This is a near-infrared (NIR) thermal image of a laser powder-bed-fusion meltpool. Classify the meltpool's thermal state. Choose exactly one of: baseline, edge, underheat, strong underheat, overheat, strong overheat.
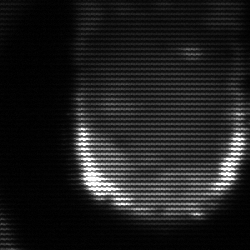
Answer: baseline